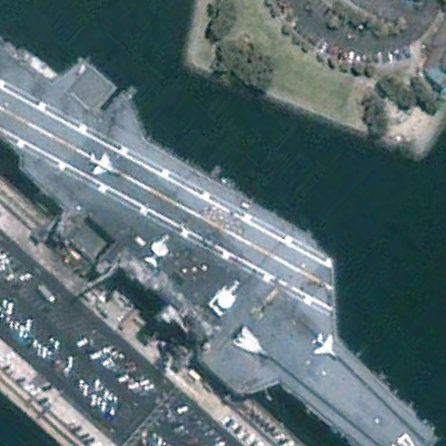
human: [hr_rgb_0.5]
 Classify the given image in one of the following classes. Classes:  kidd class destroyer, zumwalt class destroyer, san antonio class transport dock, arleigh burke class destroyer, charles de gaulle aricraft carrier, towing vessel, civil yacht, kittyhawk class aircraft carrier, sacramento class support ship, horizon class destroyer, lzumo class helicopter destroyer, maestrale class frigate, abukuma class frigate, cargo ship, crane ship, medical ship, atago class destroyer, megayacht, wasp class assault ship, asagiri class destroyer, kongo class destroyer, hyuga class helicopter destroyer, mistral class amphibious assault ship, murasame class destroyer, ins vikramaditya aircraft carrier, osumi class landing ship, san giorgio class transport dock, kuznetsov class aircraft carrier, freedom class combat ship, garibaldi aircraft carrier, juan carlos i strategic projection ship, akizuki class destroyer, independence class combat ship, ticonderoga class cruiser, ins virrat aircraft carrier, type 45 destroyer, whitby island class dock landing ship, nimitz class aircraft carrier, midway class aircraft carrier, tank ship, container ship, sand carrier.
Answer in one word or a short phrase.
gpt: Midway class aircraft carrier